Aerial crown-view tile of a tropical tree (Barro Colorado Island, Panama), acquired 20250715:
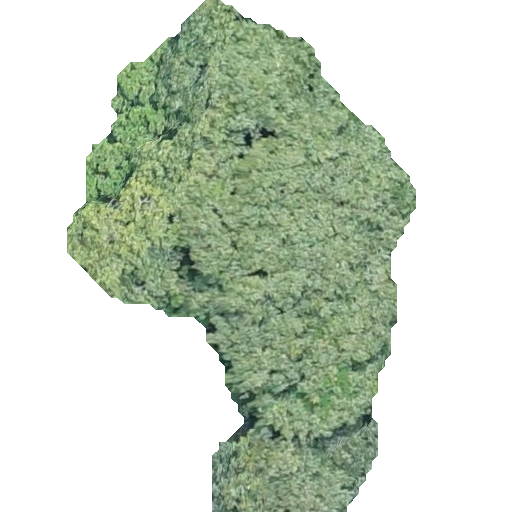
Species: Apeiba membranacea
GBIF accepted scientific name: Apeiba membranacea
Crown area: 165.976 m²